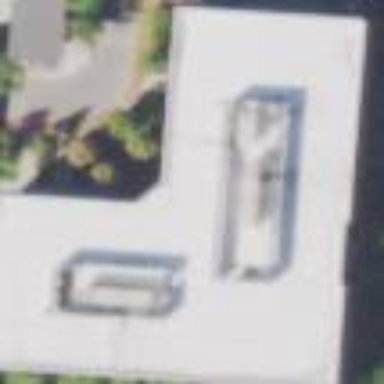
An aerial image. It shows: Commercial building.